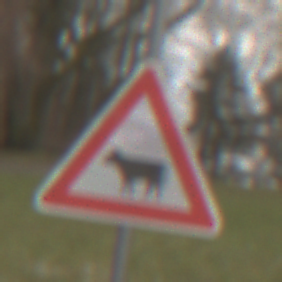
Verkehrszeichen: ViehtriebRechts
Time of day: Midday
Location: Outdoor (Nature)
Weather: Overcast
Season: NotSpecified
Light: Natural